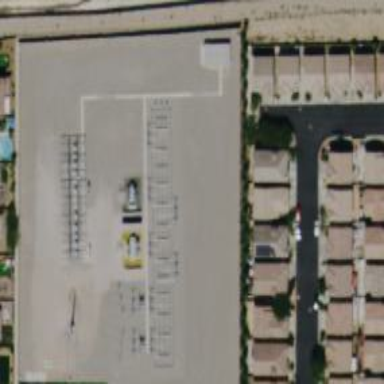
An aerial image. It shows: Substation behind wall.